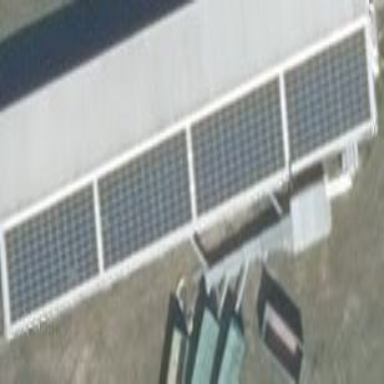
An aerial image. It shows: Solar power generator.